Question: What seems to be the problem calling the json api from a subdomain?
Asp.net MVC Action
'''
[AllowAnonymous]
[OutputCache(NoStore = true, Duration = 0, VaryByParam = "*")]
public JsonResult getBalances()
{
var balances = new[]
{
new {Id = 1, Balance = 3},
new {Id = 2, Balance = 2},
new {Id = 3, Balance = 1}
};
return Json(balances, JsonRequestBehavior.AllowGet);
}
'''
jquery code
'''
var url = "http://subdomain.mysite.com/getBalances/";
$.getJSON(url + '?callback=?', function (data) {
alert(data);
});
'''
But the above script works if I used the twitter api url:
'''
var url = "https://api.twitter.com/1/statuses/user_timeline.json?include_entities=true&include_rts=true&screen_name=twitterapi&count=2";
'''

The json response is:
'[{"Id":1,"Balance":3},{"Id":2,"Balance":2},{"Id":3,"Balance":1}]'
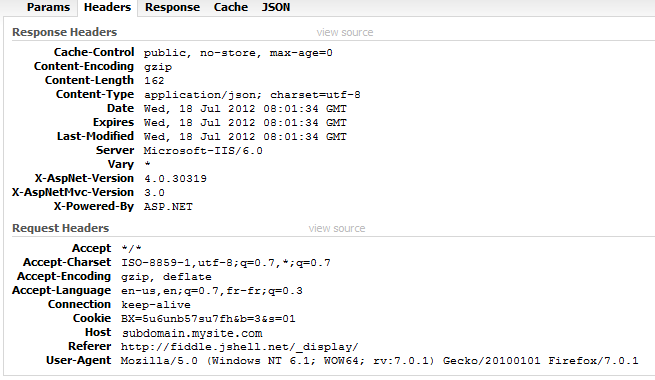
Answer: I suspect that you are violating the <URL>, whereas your controller action simply returns JSON.
If you navigate to 'http://api.twitter.com/1/statuses/user_timeline.json?include_entities=true&include_rts=true&screen_name=twitterapi&count=2&callback=abc' you wil notice how the JSON response is wrapped with the 'callback' that you provided as query string parameter:
'''
abc([...])
'''
If you want to achieve the same with your site you should return JSONP. Here's an example of a custom JSONP action result that you could use:
'''
public class JsonpResult : ActionResult
{
private readonly object _obj;
public JsonpResult(object obj)
{
_obj = obj;
}
public override void ExecuteResult(ControllerContext context)
{
var serializer = new JavaScriptSerializer();
var callbackname = context.HttpContext.Request["callback"];
var jsonp = string.Format("{0}({1})", callbackname, serializer.Serialize(_obj));
var response = context.HttpContext.Response;
response.ContentType = "application/json";
response.Write(jsonp);
}
}
'''
and your controller action becomes:
'''
[AllowAnonymous]
[OutputCache(NoStore = true, Duration = 0, VaryByParam = "*")]
public JsonResult getBalances()
{
var balances = new[]
{
new { Id = 1, Balance = 3 },
new { Id = 2, Balance = 2 },
new { Id = 3, Balance = 1 }
};
return new JsonpResult(balances);
}
'''
and the call:
'''
var url = "http://subdomain.mysite.com/getBalances/";
$.getJSON(url + '?callback=?', function (data) {
alert(data);
});
'''